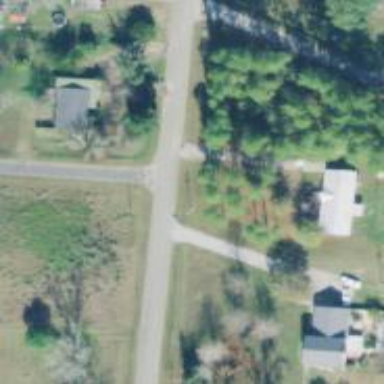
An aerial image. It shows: Road with stop sign.